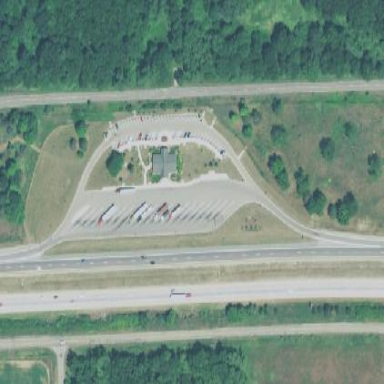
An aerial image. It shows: Rest area on the road.